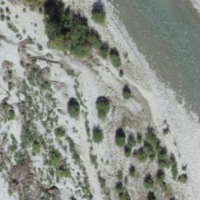
EUNIS habitat code: 47
Species observed at this site:
Galeopsis tetrahit
Impatiens parviflora